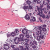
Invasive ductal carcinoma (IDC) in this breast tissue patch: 0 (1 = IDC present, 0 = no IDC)